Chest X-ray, AP view. Patient: 42 years old, sex M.
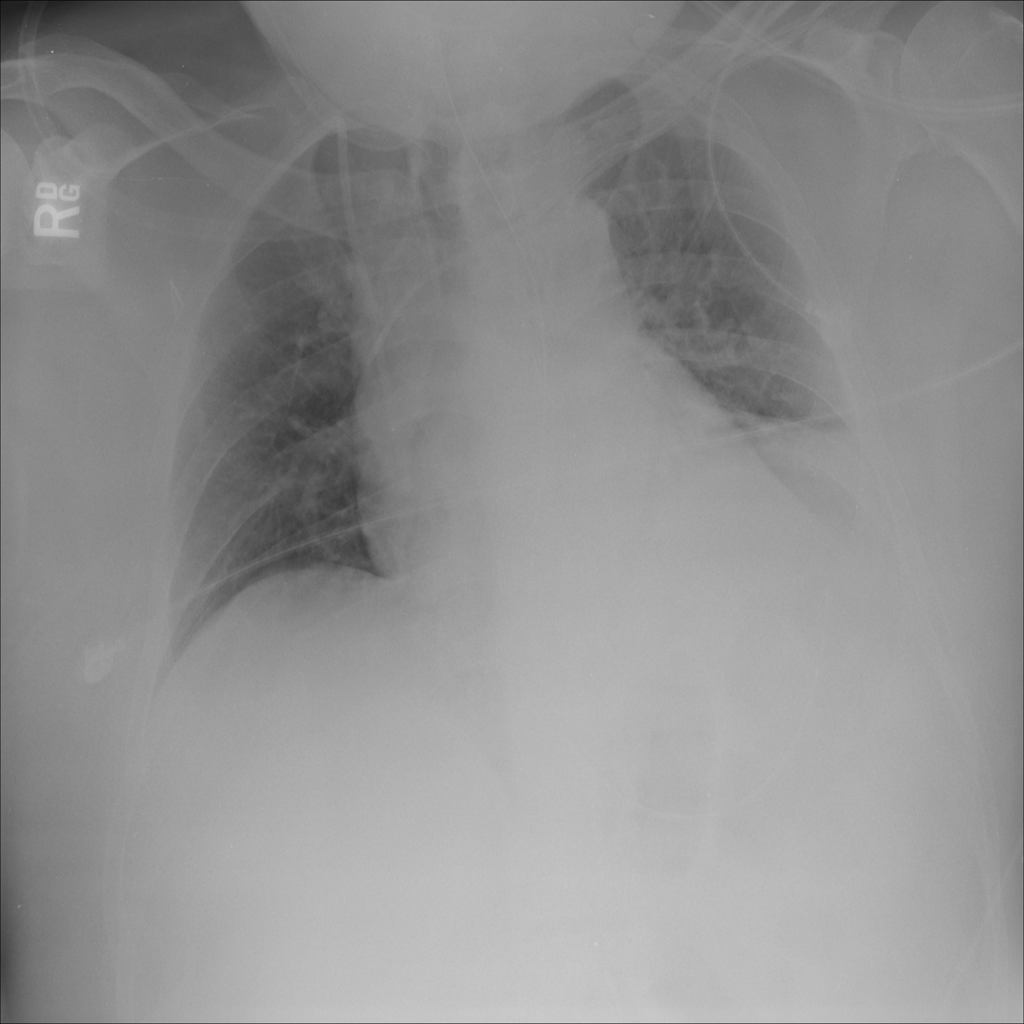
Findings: Atelectasis